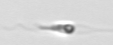
Label: flagellate_morphotype3